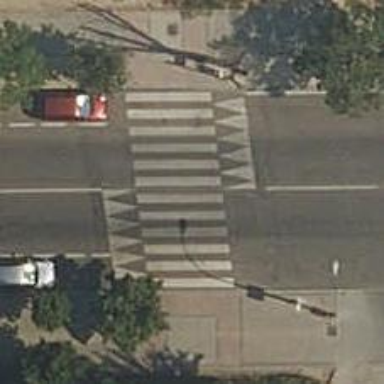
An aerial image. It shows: Footway with zebra crossing.